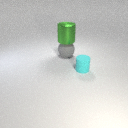
small cyan rubber cylinder to the right of large gray rubber sphere